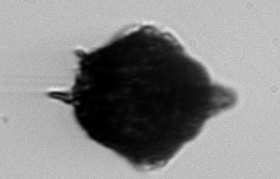
Label: Gonyaulax